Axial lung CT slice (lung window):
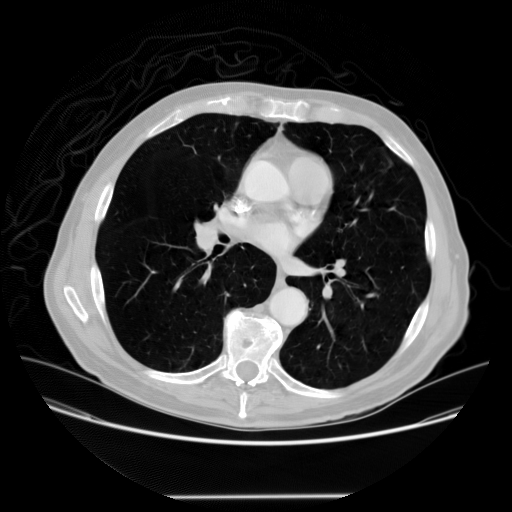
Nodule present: no